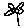
Label: flower